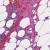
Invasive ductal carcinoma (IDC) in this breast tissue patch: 0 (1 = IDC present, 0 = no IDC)